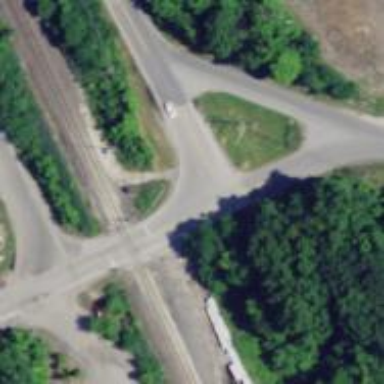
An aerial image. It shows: Railway level crossing.